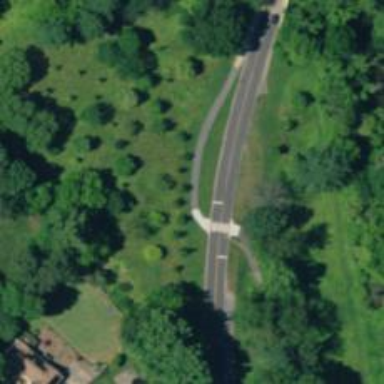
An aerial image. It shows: Asphalt cycleway with excellent trail visibility.